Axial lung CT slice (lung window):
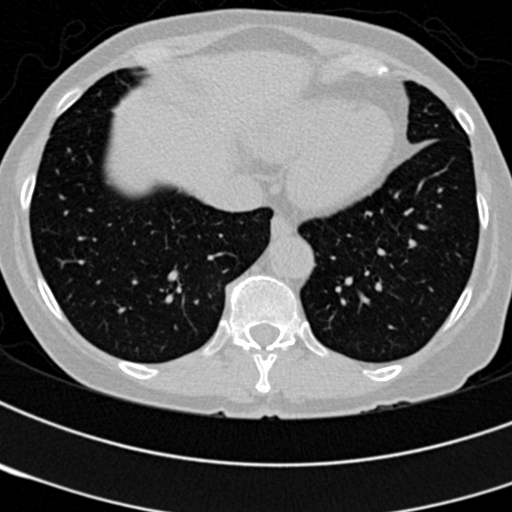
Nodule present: no